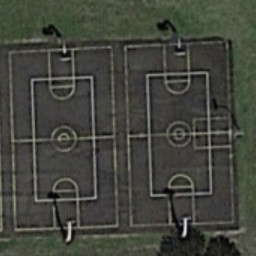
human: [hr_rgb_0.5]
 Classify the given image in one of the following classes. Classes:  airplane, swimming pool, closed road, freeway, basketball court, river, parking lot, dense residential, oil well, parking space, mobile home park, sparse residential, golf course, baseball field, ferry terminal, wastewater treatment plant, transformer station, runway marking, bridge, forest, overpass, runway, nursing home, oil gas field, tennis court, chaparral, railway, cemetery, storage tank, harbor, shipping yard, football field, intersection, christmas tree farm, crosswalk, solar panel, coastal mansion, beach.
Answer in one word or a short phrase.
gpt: basketball court